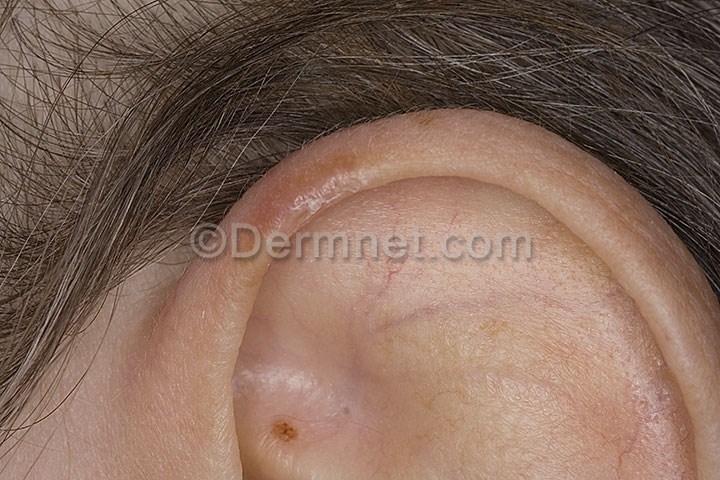
Disease: Seborrheic Keratoses and other Benign Tumors